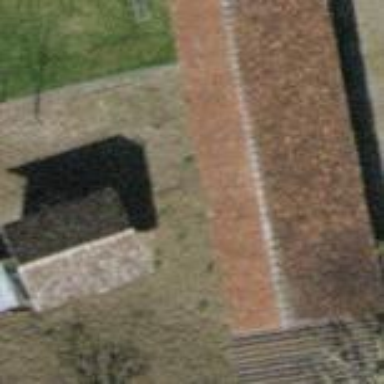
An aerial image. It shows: Shed building.